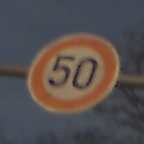
Verkehrszeichen: Geschwindigkeit50
Umgebung: Outdoor, Nature
Tageszeit: SunriseSunset
Wetter: PartlyCloudy
Licht: Natural
Jahreszeit: NotSpecified
Kontrast: MediumContrast